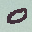
Label: 0